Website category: phone
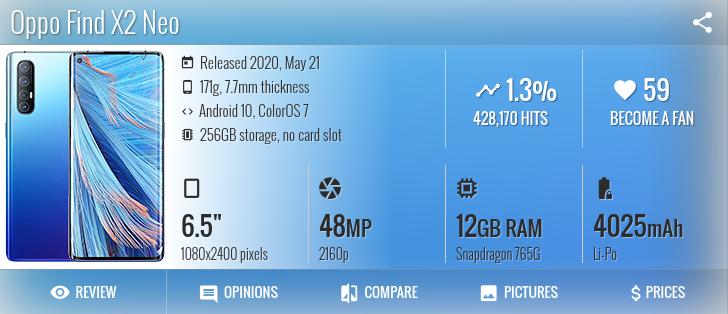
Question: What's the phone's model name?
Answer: Oppo Find X2 Neo

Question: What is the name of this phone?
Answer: Oppo Find X2 Neo

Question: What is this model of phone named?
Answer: Oppo Find X2 Neo

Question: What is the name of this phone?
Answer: Oppo Find X2 Neo

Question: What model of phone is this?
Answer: Oppo Find X2 Neo

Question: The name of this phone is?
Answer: Oppo Find X2 Neo

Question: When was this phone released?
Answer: Released 2020, May 21

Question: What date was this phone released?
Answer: Released 2020, May 21

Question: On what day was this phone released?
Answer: Released 2020, May 21

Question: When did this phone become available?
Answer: Released 2020, May 21

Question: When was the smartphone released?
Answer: Released 2020, May 21

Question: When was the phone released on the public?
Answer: Released 2020, May 21

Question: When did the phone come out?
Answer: Released 2020, May 21

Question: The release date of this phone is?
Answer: Released 2020, May 21

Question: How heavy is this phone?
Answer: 171g

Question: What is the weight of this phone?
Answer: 171g

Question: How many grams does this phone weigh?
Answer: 171g

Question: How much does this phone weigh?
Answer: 171g

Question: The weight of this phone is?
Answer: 171g

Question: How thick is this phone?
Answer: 7.7mm thickness

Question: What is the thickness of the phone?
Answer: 7.7mm thickness

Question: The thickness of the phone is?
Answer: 7.7mm thickness

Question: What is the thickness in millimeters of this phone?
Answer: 7.7mm thickness

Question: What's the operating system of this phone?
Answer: Android 10, ColorOS 7

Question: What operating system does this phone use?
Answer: Android 10, ColorOS 7

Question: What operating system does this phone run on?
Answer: Android 10, ColorOS 7

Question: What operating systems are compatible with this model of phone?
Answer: Android 10, ColorOS 7

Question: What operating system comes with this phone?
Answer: Android 10, ColorOS 7

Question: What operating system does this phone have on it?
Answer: Android 10, ColorOS 7

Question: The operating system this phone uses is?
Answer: Android 10, ColorOS 7

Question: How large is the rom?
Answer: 256GB storage

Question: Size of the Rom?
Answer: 256GB storage

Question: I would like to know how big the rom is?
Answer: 256GB storage

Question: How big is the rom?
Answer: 256GB storage

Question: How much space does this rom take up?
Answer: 256GB storage

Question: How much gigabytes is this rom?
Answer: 256GB storage

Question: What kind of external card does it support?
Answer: no card slot

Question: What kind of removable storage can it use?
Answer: no card slot

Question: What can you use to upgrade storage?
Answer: no card slot

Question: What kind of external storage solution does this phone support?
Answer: no card slot

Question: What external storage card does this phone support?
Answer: no card slot

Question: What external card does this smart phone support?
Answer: no card slot

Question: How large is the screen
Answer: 6.5"

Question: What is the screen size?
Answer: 6.5"

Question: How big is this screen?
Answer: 6.5"

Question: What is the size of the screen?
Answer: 6.5"

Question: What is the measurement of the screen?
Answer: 6.5"

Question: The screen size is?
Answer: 6.5"

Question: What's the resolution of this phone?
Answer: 1080x2400 pixels

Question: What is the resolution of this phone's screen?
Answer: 1080x2400 pixels

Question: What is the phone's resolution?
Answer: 1080x2400 pixels

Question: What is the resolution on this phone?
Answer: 1080x2400 pixels

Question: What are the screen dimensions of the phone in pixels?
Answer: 1080x2400 pixels

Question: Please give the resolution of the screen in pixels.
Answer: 1080x2400 pixels

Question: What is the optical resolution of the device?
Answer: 1080x2400 pixels

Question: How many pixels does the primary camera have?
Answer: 48 MP

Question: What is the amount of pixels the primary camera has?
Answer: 48 MP

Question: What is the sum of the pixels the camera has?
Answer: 48 MP

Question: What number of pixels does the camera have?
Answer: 48 MP

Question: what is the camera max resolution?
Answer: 48 MP

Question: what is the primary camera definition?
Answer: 48 MP

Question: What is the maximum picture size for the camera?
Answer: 48 MP

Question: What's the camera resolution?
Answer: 2160p

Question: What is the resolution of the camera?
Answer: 2160p